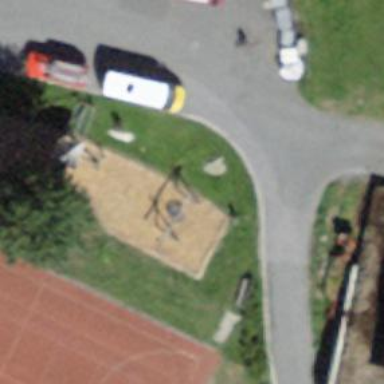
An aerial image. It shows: Playground area for leisure land.